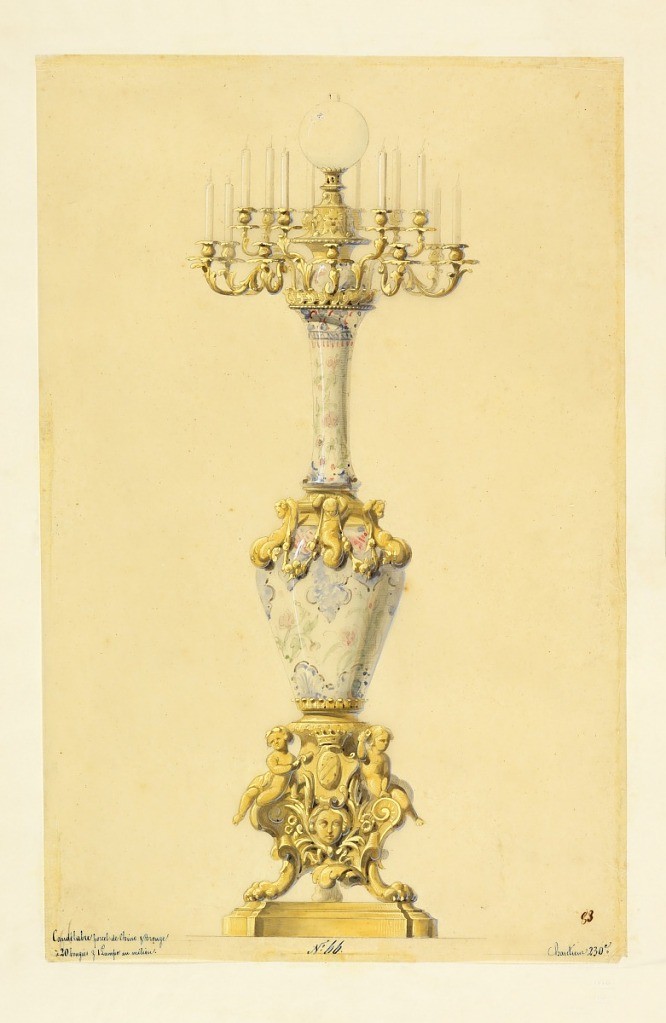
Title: Design for a Gas Lamp and Candelabrum
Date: ca. 1855
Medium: Brush and watercolor, gouache, pen and blue ink over graphite on tracing paper
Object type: Drawing
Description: This drawing depicts a candelabrum and gas lamp consisting of a tall-necked porcelain vase in a floral design. The vase is mounted on a gilt-bronze tri-footed base, with putti flanking a coat-of-arms surmounting a female mask. Twenty candle arms encircle the gas lamp.